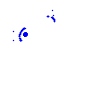
Particle: electron